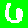
Digit: 6